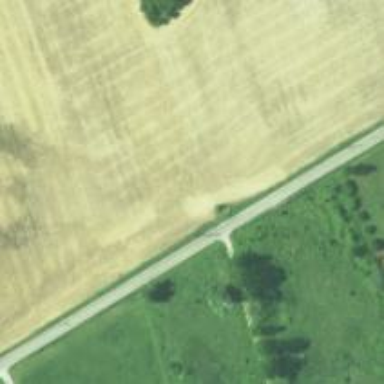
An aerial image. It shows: Tertiary road.